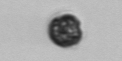
Label: Dinophyceae